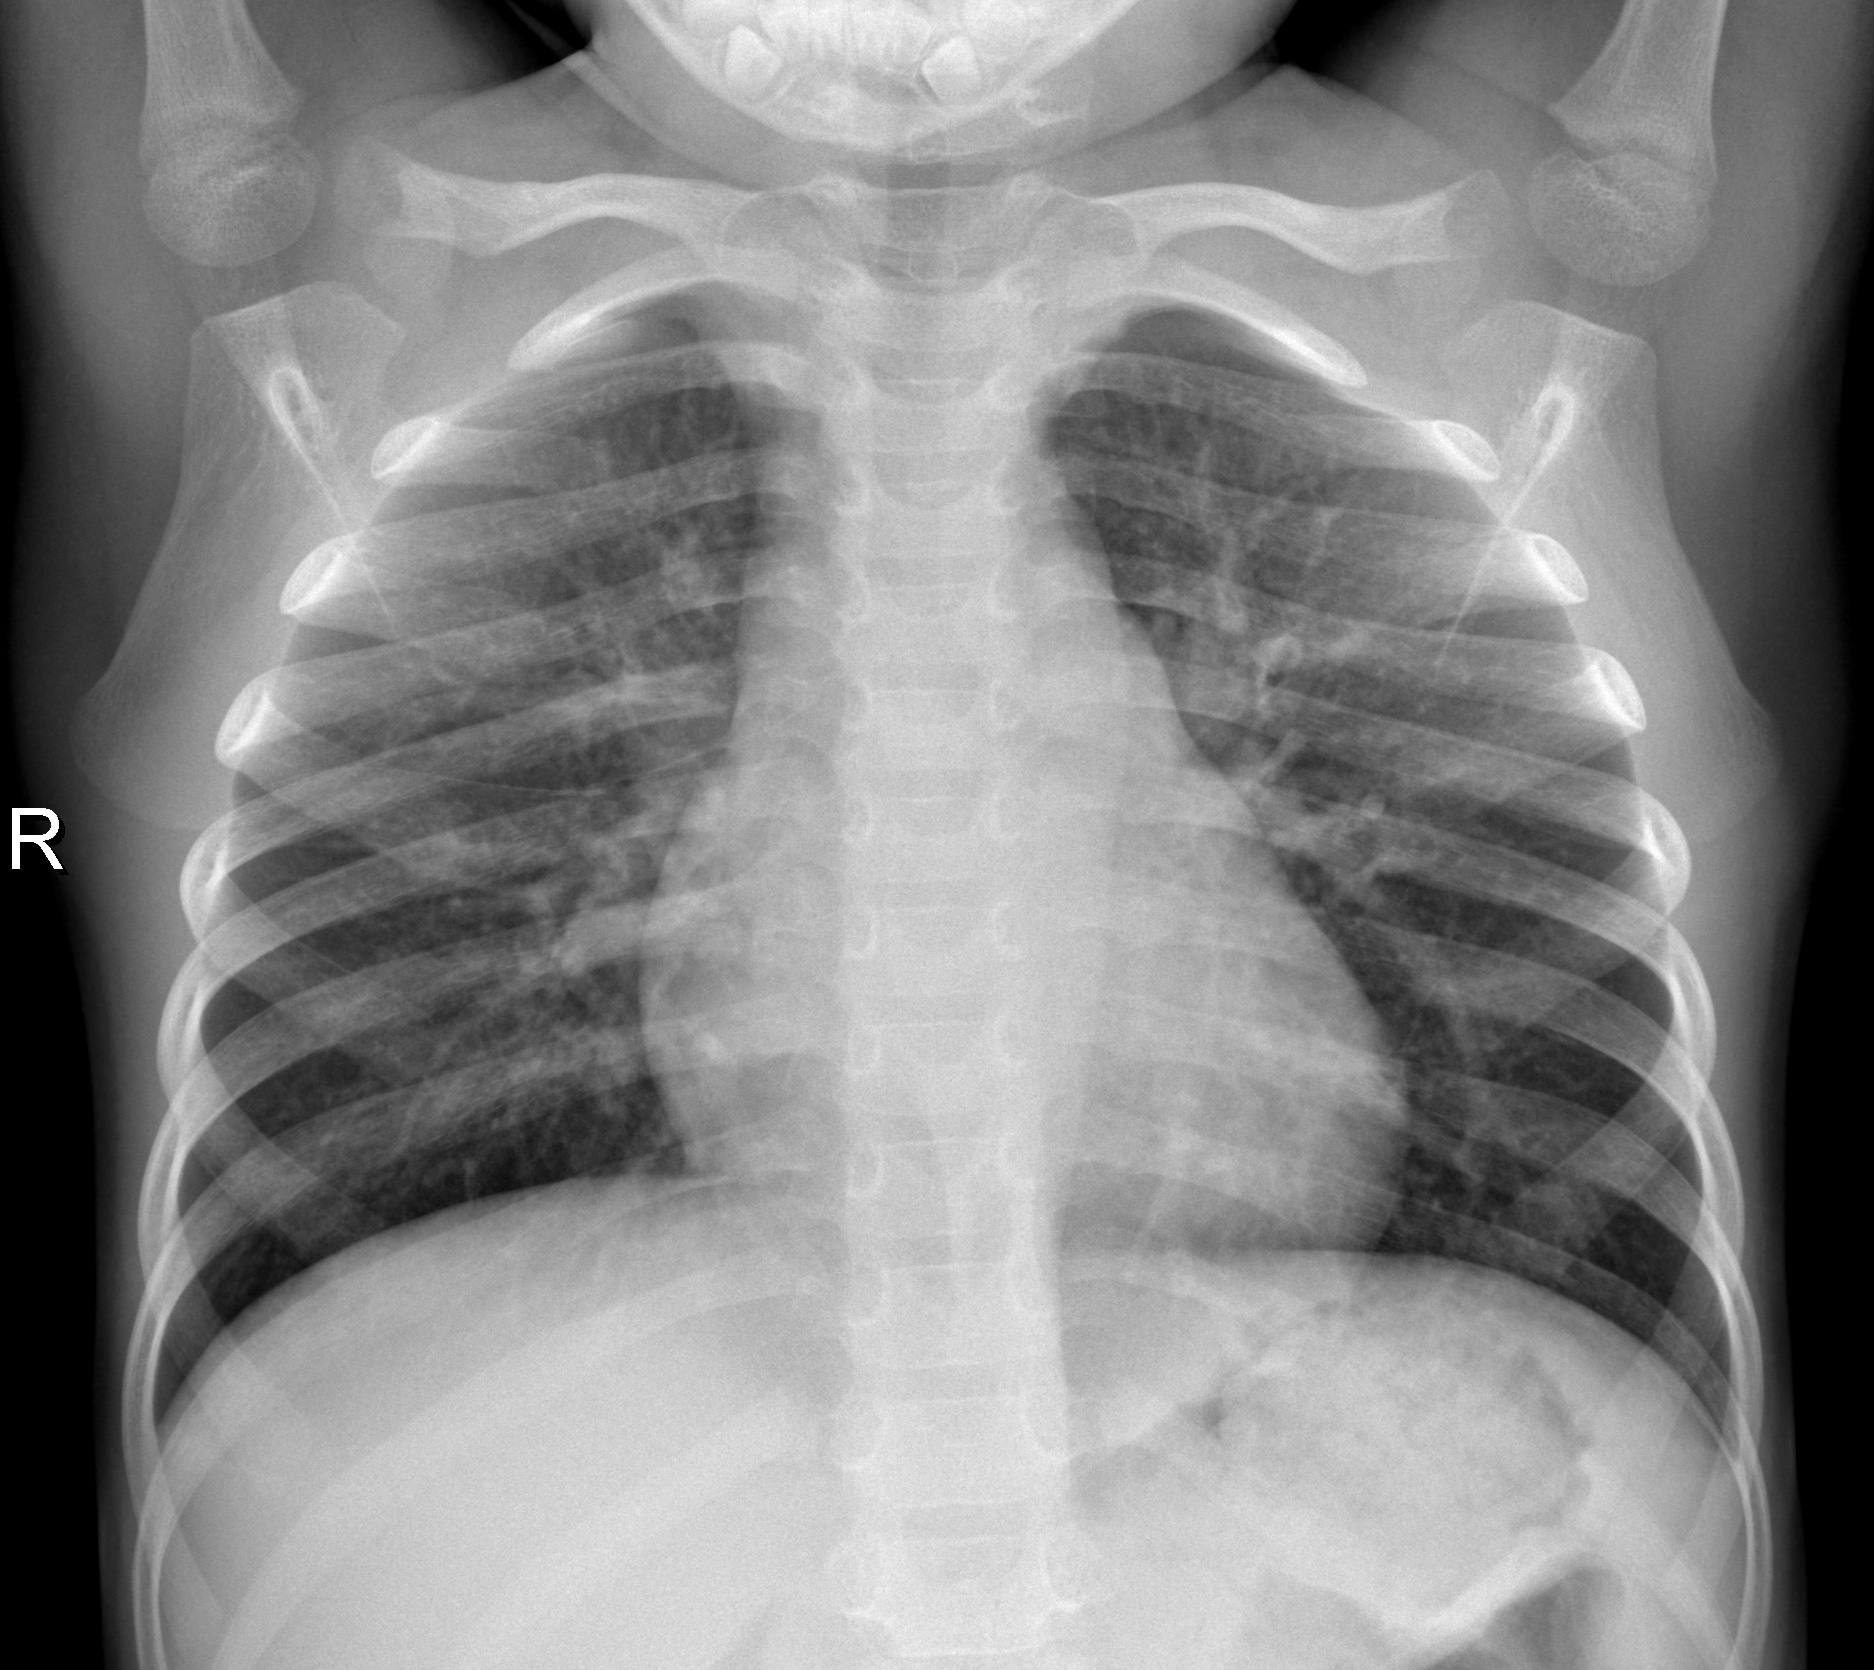
Diagnosis: NORMAL